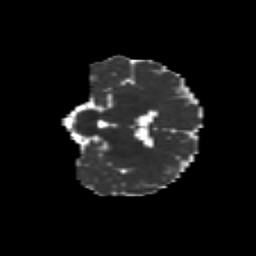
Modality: MD
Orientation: coronal
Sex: female
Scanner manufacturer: siemens
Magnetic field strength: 3 T
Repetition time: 5 s
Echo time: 0.071 s